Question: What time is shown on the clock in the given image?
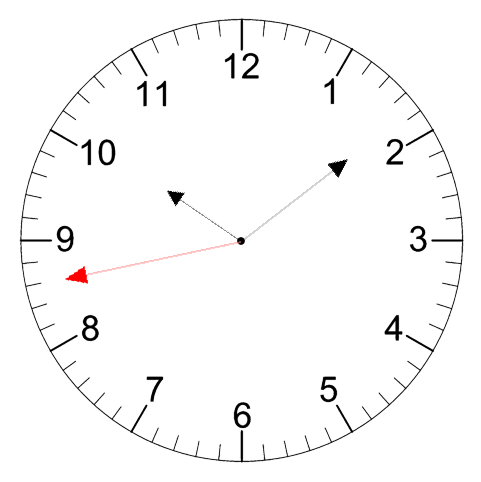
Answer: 10:08:43